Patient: sex F, age 67
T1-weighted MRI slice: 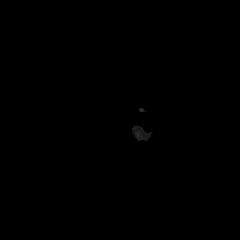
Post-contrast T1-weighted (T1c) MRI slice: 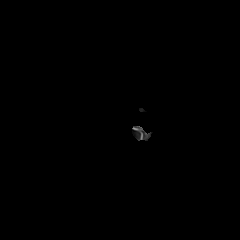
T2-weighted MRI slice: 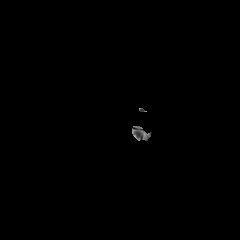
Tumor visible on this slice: no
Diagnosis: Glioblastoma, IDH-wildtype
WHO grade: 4